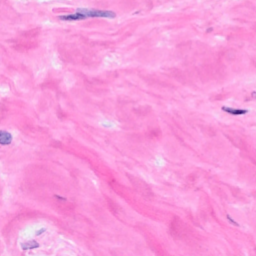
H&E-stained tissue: Breast